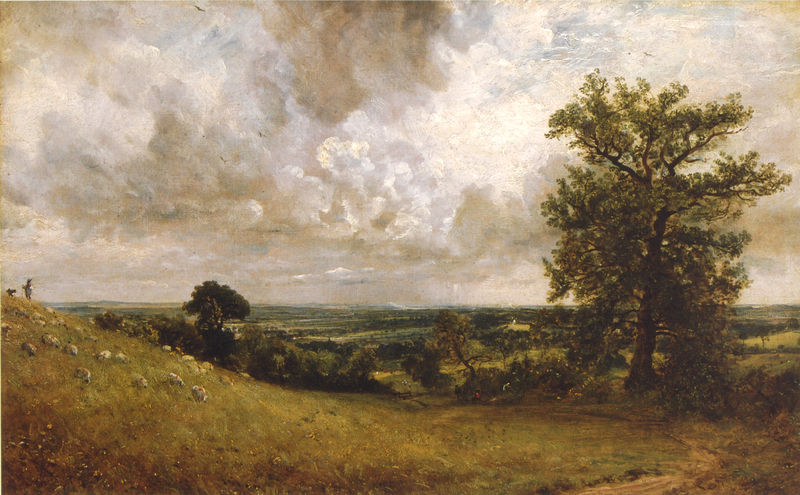
Titel: West End Fields, Hampstead
Künstler: John Constable
Standort: Melbourne
Institution: National Gallery of Victoria
Schlagwörter: baum, berg, blau, blätter, gemälde, gewitter, himmel, laub, mann, schatten, weiß, wolken, bäume, gelb, grün, landschaft, menschen, ocker, stadt, äste, blumen, braun, frankreich, grau, hell, hut, licht, schwarz, ausblick, blick, gras, hund, rasen, tier, tiere, weg, wiese, wolke, mensch, öl, ast, baumstamm, ebene, feld, felder, ferne, horizont, horizontlinie, hügel, natur, stamm, strauch, weide, weite, busch, büsche, flach, flachland, gebüsch, pfad, sonne, sträucher, land, figur, tal, anhöhe, landleben, bewölkt, aussicht, sommer, stab, berge, hang, sonnenlicht, dorf, herde, constable, turner, steppe, senke, schaf, weiden, leinwand, laubbaum, sicht, regenwolken, geäst, wanderer, fressen, dramatik, eiche, fernsicht, schafe, hirte, hirten, schaafe, schäfer, buche, wanderung, schaffe, hirtenhund, hecken, schafherde, hirt, hütehund, bäsche, mulde, horizong, schäffer, schahffe, sträucehr, eihe, eivhe, scafe